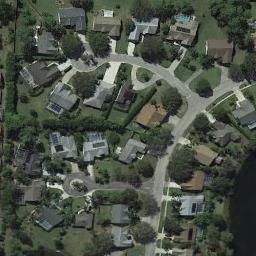
Label: residential